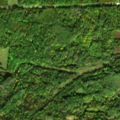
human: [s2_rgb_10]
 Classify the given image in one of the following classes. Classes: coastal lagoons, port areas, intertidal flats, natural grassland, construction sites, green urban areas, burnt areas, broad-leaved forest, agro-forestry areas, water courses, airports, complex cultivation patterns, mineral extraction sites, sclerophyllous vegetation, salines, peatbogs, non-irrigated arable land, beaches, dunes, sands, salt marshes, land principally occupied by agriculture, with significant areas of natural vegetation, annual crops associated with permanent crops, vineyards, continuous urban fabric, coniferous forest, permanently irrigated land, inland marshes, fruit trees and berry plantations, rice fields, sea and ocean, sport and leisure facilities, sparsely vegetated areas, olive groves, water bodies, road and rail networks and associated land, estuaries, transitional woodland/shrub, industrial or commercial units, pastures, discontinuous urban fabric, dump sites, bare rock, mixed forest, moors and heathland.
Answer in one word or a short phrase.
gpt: pastures, land principally occupied by agriculture, with significant areas of natural vegetation, broad-leaved forest